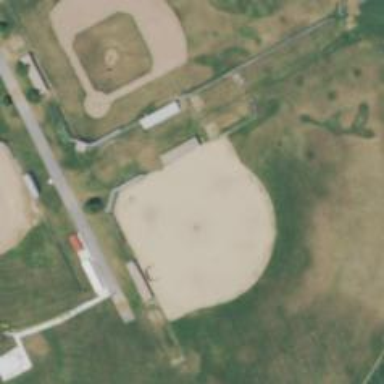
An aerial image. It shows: Baseball pitch for leisure and sports activities.